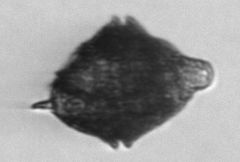
Label: Gonyaulax